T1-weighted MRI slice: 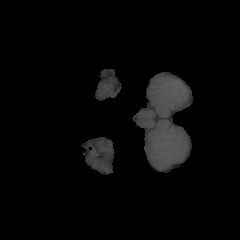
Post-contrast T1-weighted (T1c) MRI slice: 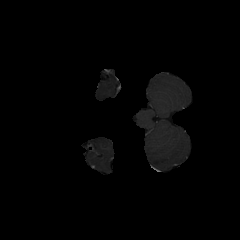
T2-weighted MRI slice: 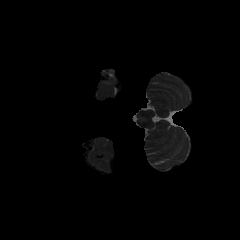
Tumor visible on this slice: no